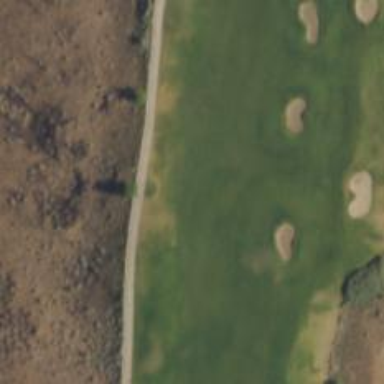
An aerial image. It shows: View of golf hole.